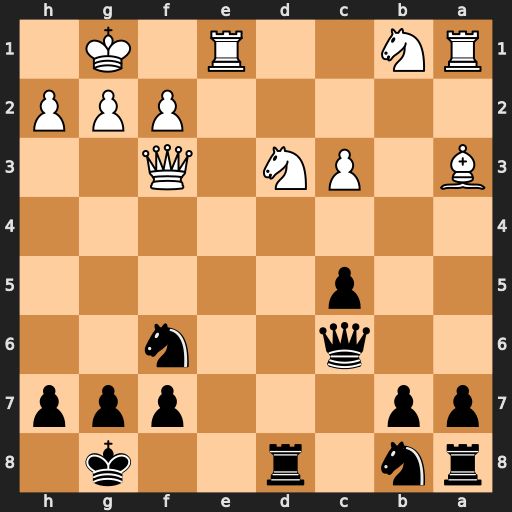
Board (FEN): rn1r2k1/pp3ppp/2q2n2/2p5/8/B1PN1Q2/5PPP/RN2R1K1
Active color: b
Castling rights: -
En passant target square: -
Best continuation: Qxf3 gxf3 Rxd3